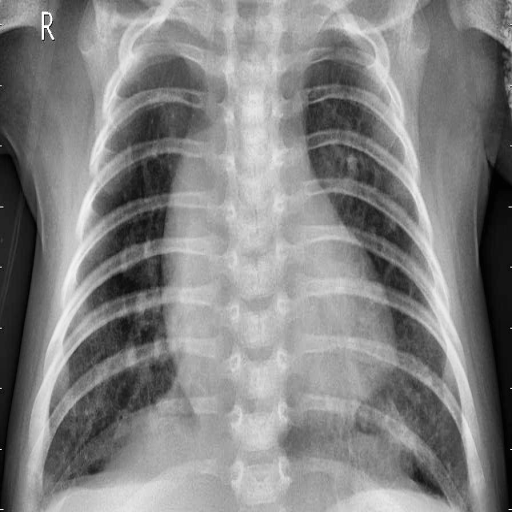
Finding: PNEUMONIA